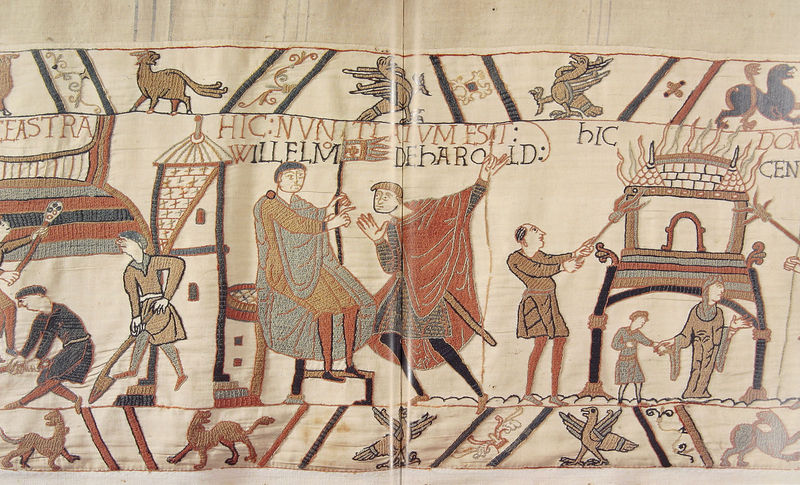
Titel: Teppich von Bayeux
Institution: Bayeux, Städtisches Museum
Schlagwörter: adler, feuer, sitzen, hunde, schloss, tiere, tuch, teppich, band, diener, holland, niederlande, häuser, stickerei, stoff, kind, personen, england, bauern, turm, italien, hof, figuren, brand, könig, buch, burg, brennen, seite, altar, buchseite, fries, mittelalter, diskussion, schriftrolle, wandbehang, gewebt, weben, leopard, wilhelm, latein, buchmalerei, thronen, genäht, karolinger, stickerrei, streiten, throhn, normannen, harold, 1066, beaux, beauxe, härold